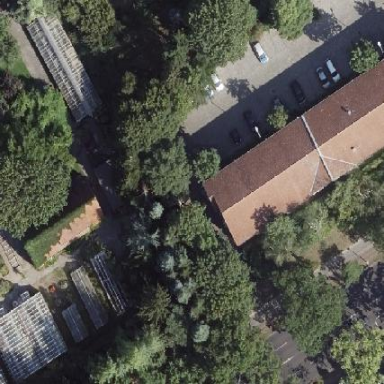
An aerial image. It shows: Public building.